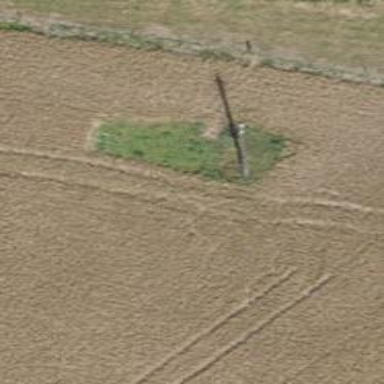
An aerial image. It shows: Minor power line.